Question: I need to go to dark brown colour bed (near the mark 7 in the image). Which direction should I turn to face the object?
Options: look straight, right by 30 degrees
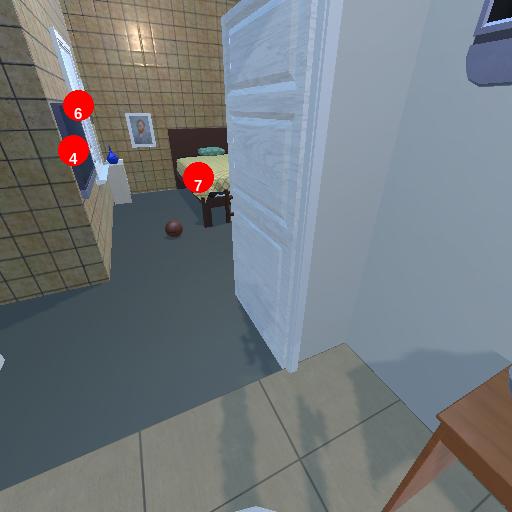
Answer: look straight